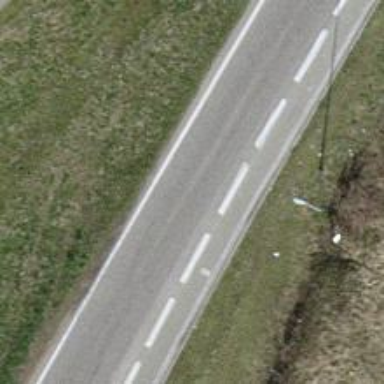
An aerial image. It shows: Asphalt road classified as primary highway.